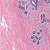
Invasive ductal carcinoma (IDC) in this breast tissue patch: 0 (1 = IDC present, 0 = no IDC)